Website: walmart
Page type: payment
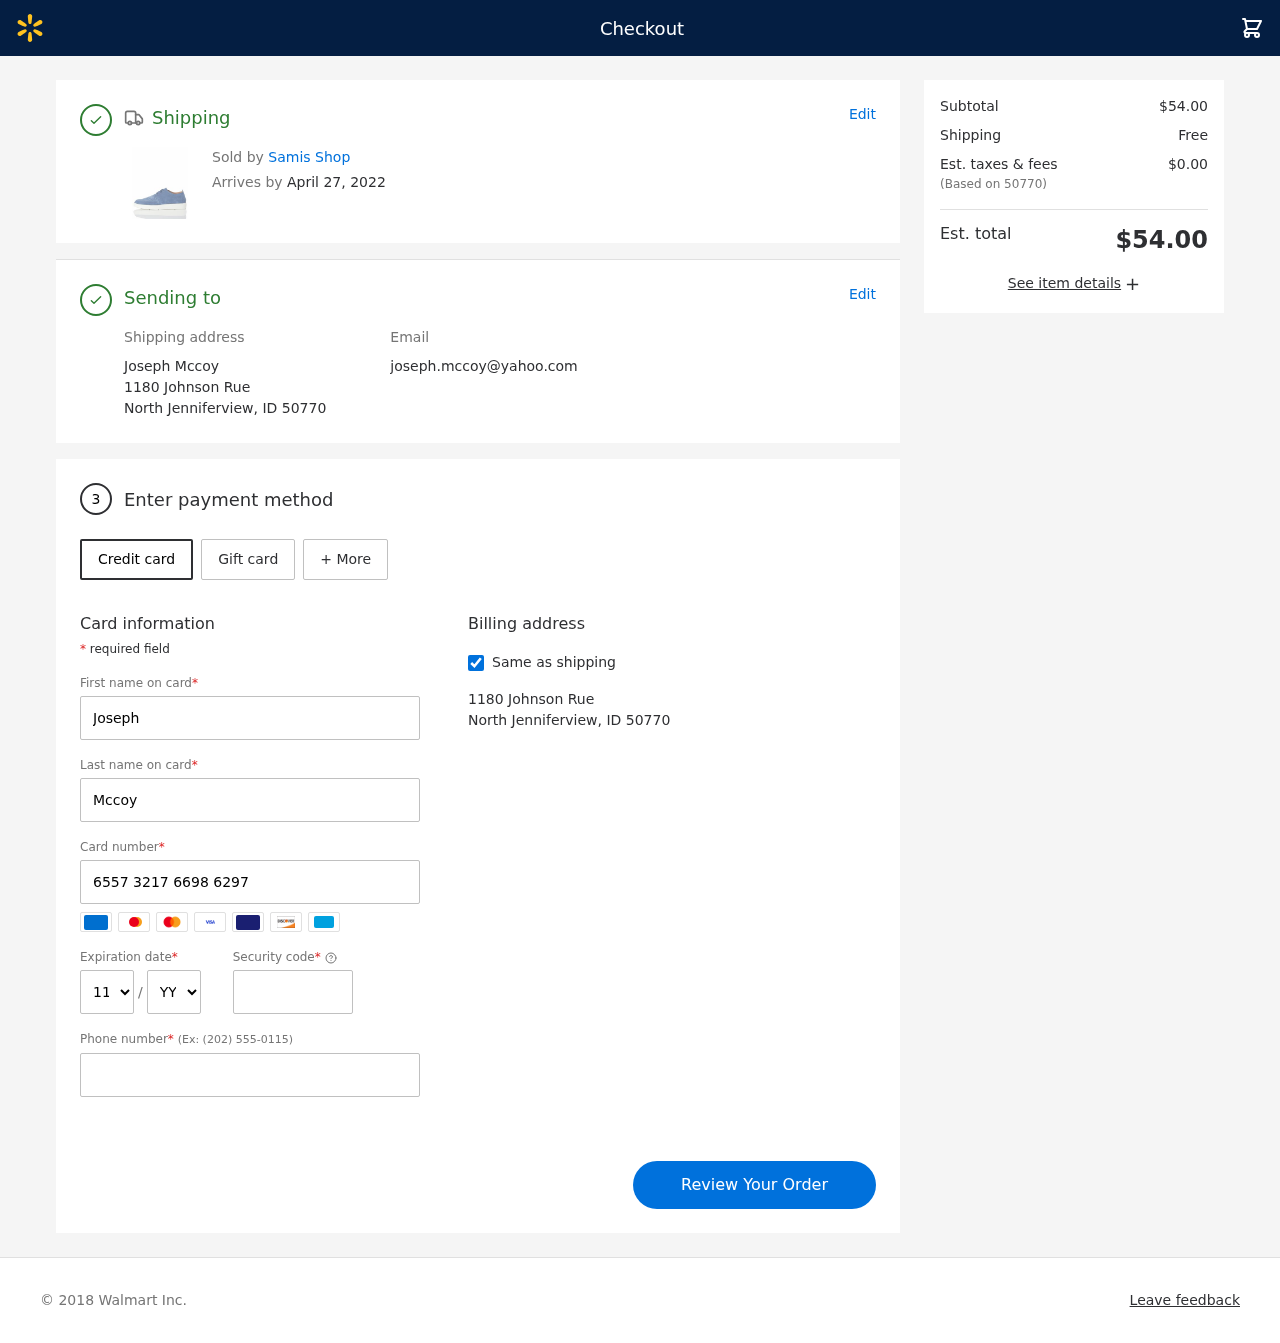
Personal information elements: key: PII_CARD_CVV
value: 742
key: PII_CARD_EXPIRY_MONTH
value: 11
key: PII_CARD_EXPIRY_YEAR
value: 27
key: PII_CARD_NUMBER
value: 6557 3217 6698 6297
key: PII_CITY_STATE_ZIP
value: North Jenniferview, ID 50770
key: PII_EMAIL
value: joseph.mccoy@yahoo.com
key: PII_FIRSTNAME
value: Joseph
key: PII_FULLNAME
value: Joseph Mccoy
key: PII_LASTNAME
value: Mccoy
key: PII_PHONE
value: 2615184831
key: PII_POSTCODE
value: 50770
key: PII_STREET
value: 1180 Johnson Rue
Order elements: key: ORDER_DELIVERY_DATE
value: April 27, 2022
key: ORDER_SUBTOTAL
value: $54.00
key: ORDER_SHIPPING_COST
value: Free
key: ORDER_TAX
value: $0.00
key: ORDER_TOTAL
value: $54.00